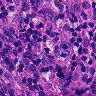
Metastatic tissue present: yes